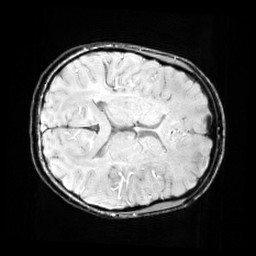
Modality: SWI
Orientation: axial
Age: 11
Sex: female
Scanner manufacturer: siemens
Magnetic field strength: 3 T
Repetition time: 0.027 s
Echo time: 0.02 s